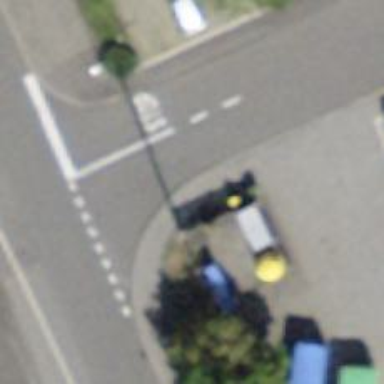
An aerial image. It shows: Post box is visible.